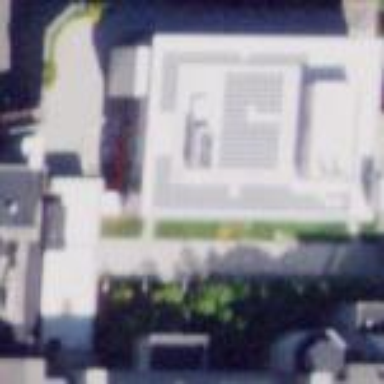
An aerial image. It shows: University building.